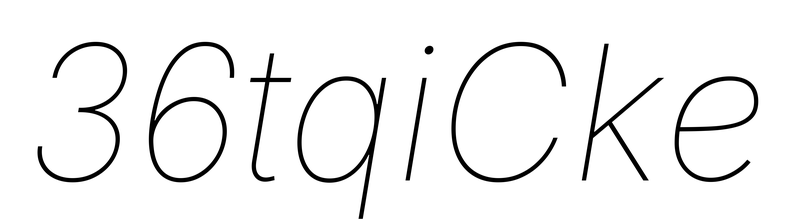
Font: Inter-Italic_Thin_Italic